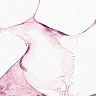
Metastatic tissue present: no